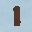
Label: 1